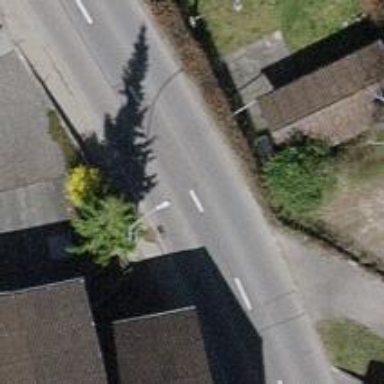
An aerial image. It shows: Tertiary road with asphalt surface.